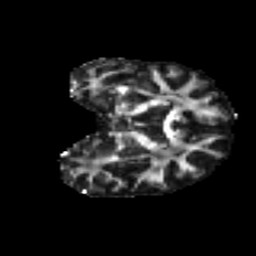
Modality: FA
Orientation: coronal
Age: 64
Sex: female
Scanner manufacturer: ge
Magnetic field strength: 3 T
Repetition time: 7.8 s
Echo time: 0.0606 s